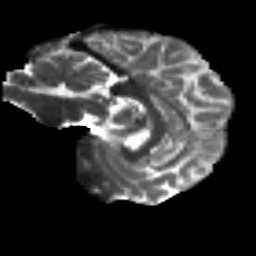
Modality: T2w
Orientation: sagittal
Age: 26
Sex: male
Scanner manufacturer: siemens
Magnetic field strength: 3 T
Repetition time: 8.8 s
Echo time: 0.085 s